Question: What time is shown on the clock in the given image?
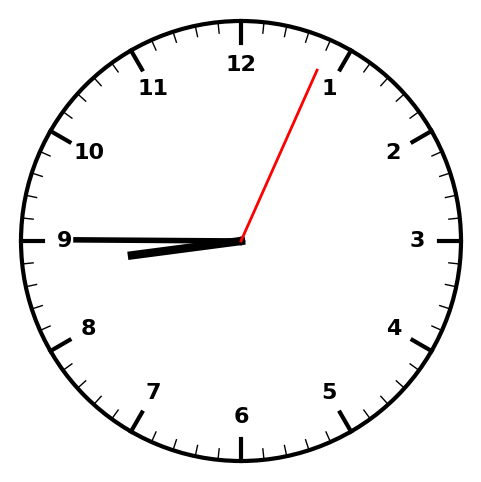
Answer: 08:45:04